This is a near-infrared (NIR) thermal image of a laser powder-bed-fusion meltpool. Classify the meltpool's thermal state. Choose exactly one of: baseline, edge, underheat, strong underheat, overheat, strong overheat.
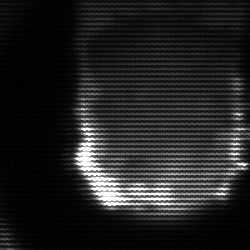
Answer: baseline